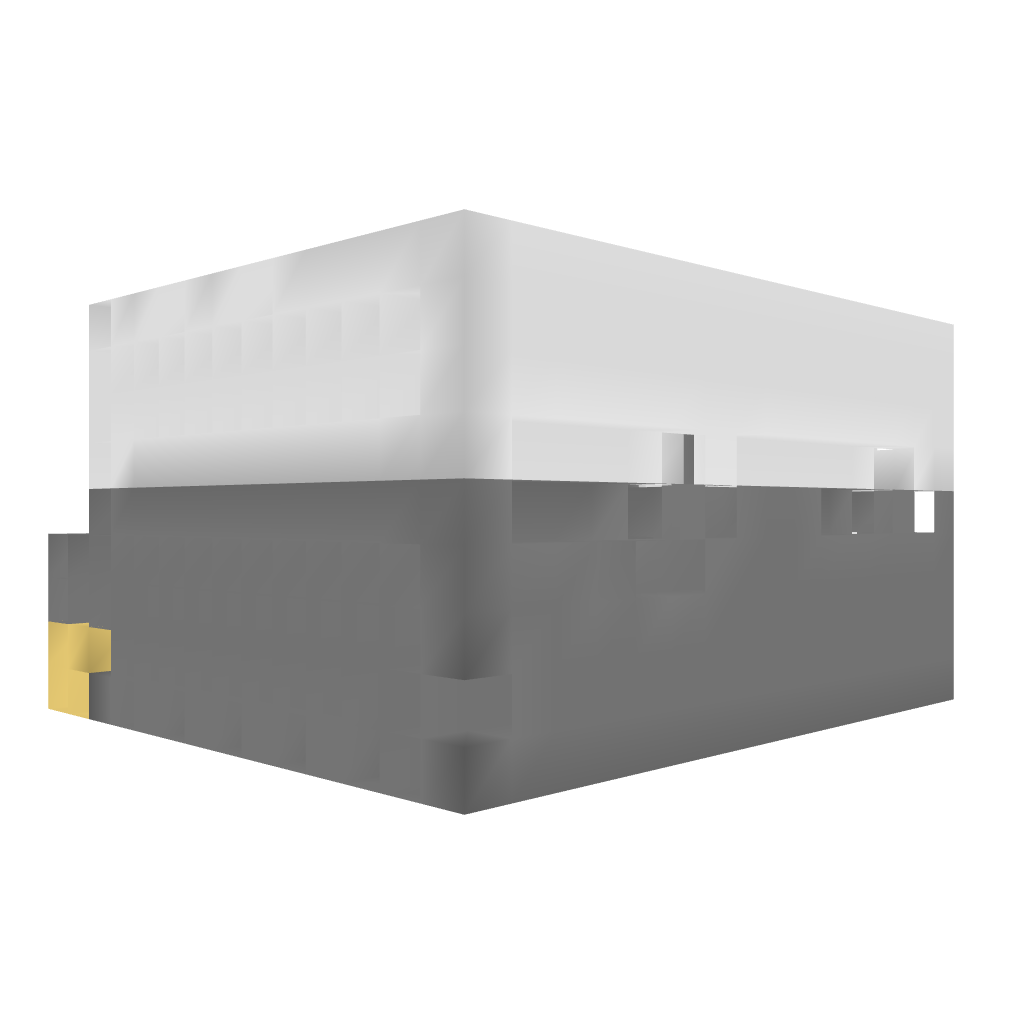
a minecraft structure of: Small PvP Arena bad low quality